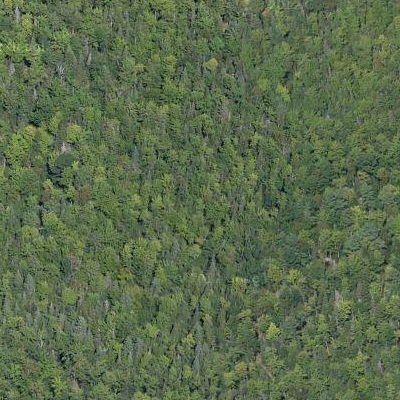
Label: Forest